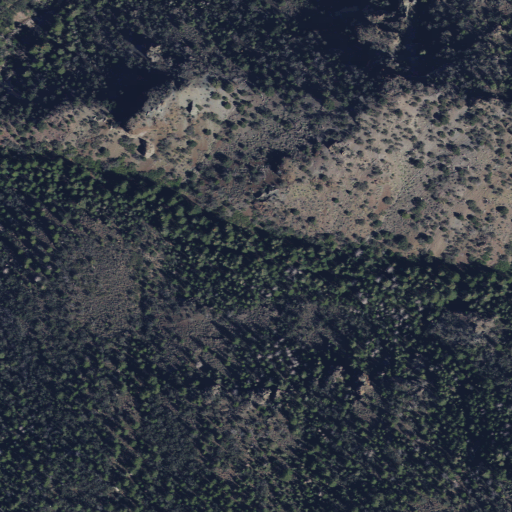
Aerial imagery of valley in Utah named Straight Canyon containing only evergreen forest